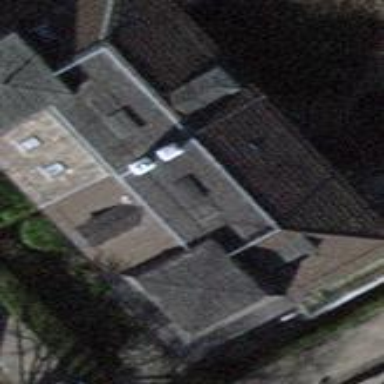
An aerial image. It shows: The half-hipped roof part of building oriented across.